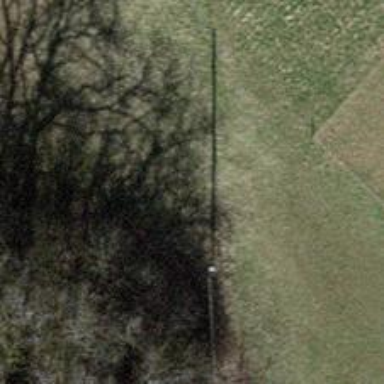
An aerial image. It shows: Power pole.